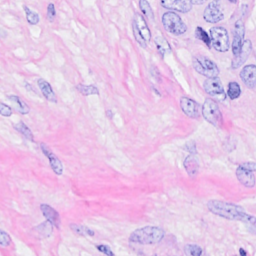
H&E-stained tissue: Breast